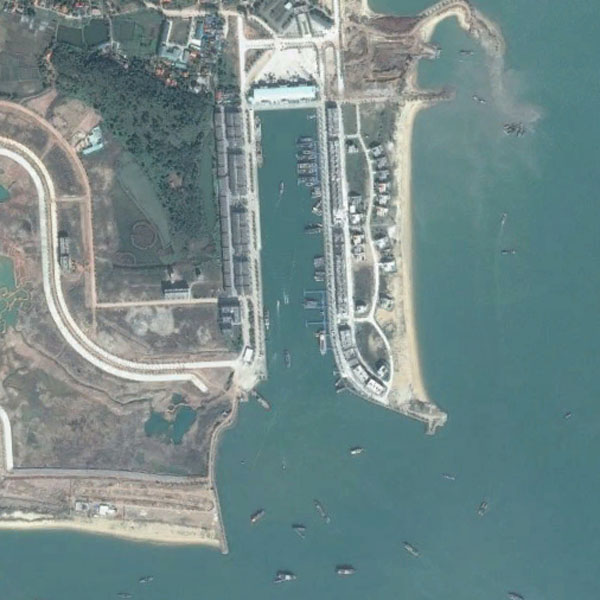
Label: Port